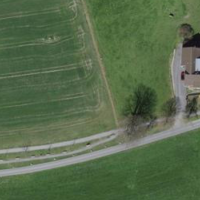
EUNIS habitat code: 25
Species observed at this site:
Pastor roseus